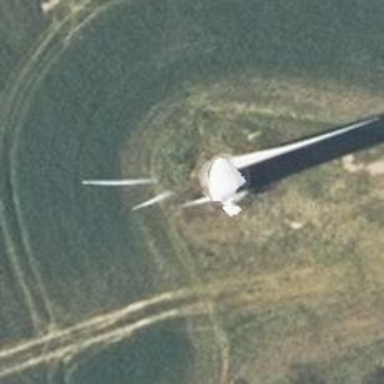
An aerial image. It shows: Wind generator with horizontal axis. The generator is wind turbine.